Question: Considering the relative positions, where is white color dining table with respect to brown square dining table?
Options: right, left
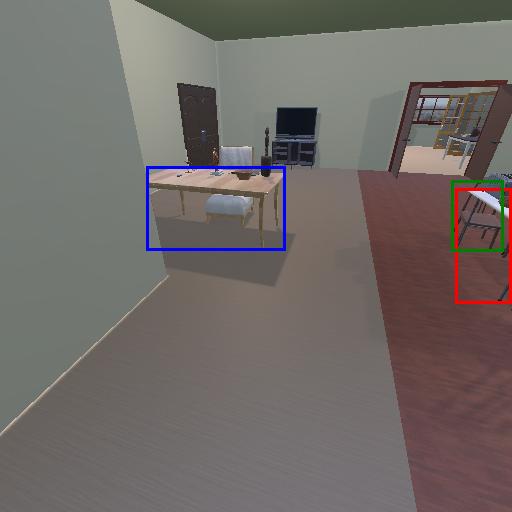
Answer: right